Interaction volume radius: 5 \u00c5
Interaction volume height: 30 \u00c5
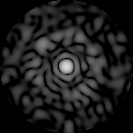
Disorder parameter: 0.8345